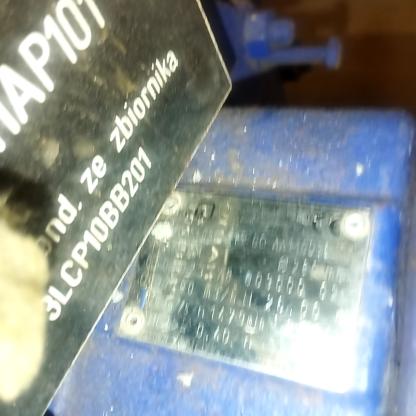
Klasa: tabliczka-znamionowa